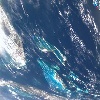
Label: water